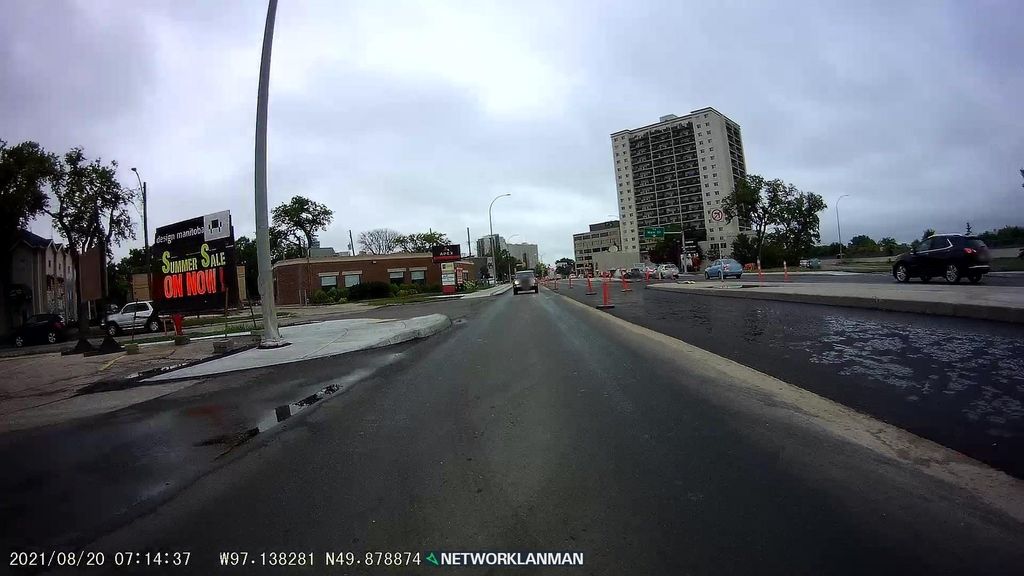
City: winnipeg